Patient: sex M, age 28
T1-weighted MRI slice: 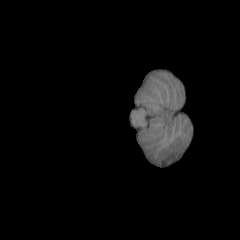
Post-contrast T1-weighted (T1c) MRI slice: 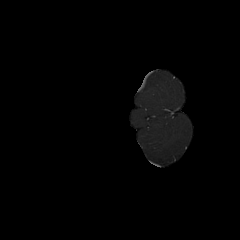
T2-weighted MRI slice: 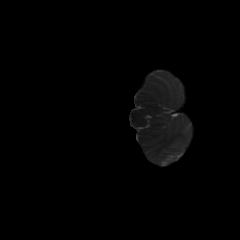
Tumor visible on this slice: no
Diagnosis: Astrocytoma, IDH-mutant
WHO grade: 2